Question: My client wants to show an emission label on his e-commerce site. The label looks like this:

And there is 448 possible variants of this with the arrows pointing to different values.
I was wondering if it would be better to only have a base image of this (without the arrows), and then add add content on it.
How would I do this using canvas? I know how to draw a line using canvas, but that's about it. Should I use a 3rd party library for this? I'm already using jQuery but that's not going to get me anywhere.
So, tl;dr;
Place 3 "arrows" on image, and fill them with text. How do I align the arrows correctly?
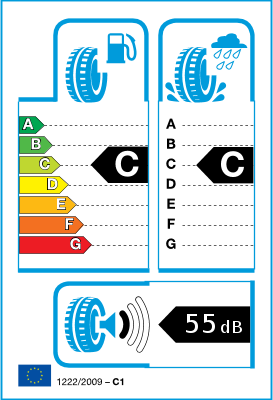
Answer: You could accomplish your task in many ways.
Here's an example using your html canvas suggestion of an image drawn on canvas without arrows and then using canvases drawing commands to apply the arrows:
<URL>

Example code:
'''
<!doctype html>
<html>
<head>
<link rel="stylesheet" type="text/css" media="all" href="css/reset.css" /> <!-- reset css -->
<script type="text/javascript" src="http://code.jquery.com/jquery.min.js"></script>
<style>
body{ background-color: ivory; }
canvas{border:1px solid red;}
</style>
<script>
$(function(){
var canvas=document.getElementById("canvas");
var ctx=canvas.getContext("2d");
var img=new Image();
img.onload=start;
img.src="https://dl.dropboxusercontent.com/u/139992952/multple/emission.png";
function start(){
canvas.width=img.width;
canvas.height=img.height;
ctx.drawImage(img,0,0);
drawArrow(91,166,56,36,15,"C");
}
function drawArrow(x,y,w,h,pointWidth,text){
// arrow
ctx.beginPath();
ctx.moveTo(x,y);
ctx.lineTo(x+pointWidth,y-h/2);
ctx.lineTo(x+w,y-h/2);
ctx.lineTo(x+w,y+h/2);
ctx.lineTo(x+pointWidth,y+h/2);
ctx.closePath();
ctx.fillStyle="black";
ctx.fill();
// text
ctx.font="36px arial black";
ctx.fillStyle="white";
ctx.fillText(text,x+pointWidth+5,y+h/3);
}
}); // end $(function(){});
</script>
</head>
<body>
<canvas id="canvas" width=300 height=300></canvas>
</body>
</html>
'''